Question: After trying multiple configuration changes, I cannot seem to get past this error. This is a fresh install of Windows Server 2012R2, with all of the options selected under the ASP.NET/IIS modules and features selected. I'm using Visual Studio 2013, and the target framework is 4.5
I have also executed the following commands:
'''
%windir%\system32\inetsrvppcmd.exe unlock config -section:system.webServer/handlers
%windir%\system32\inetsrvppcmd.exe unlock config -section:system.webServer/security/ipSecurity
%windir%\system32\inetsrvppcmd.exe unlock config -section:system.webServer/modules
'''

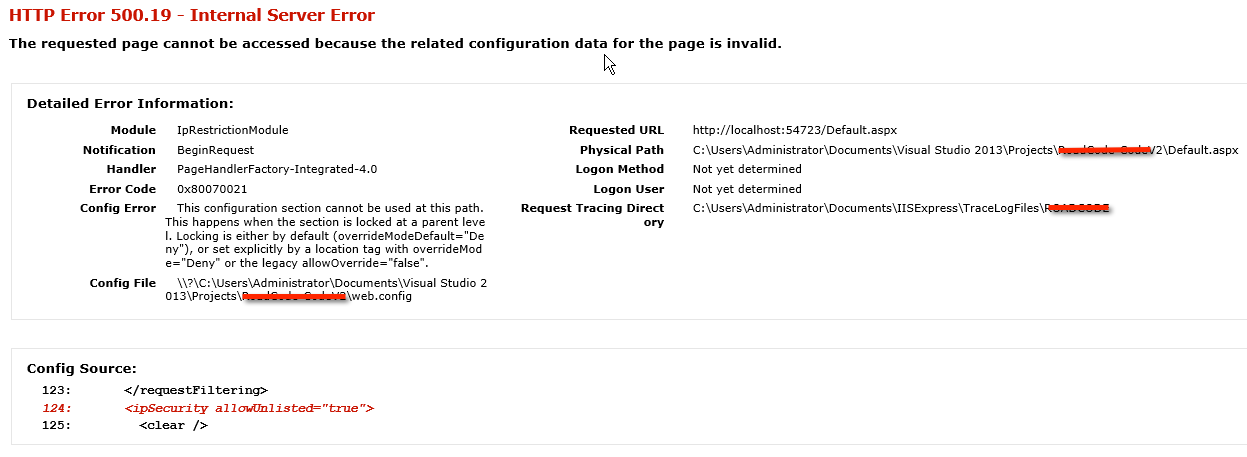
Answer: Try adding
'''
-commit:apphost
'''
to the command, like this
'''
%windir%\system32\inetsrvppcmd.exe unlock config section:system.webServer/security/ipSecurity -commit:apphost
'''
so that the unlocking is applied at the topmost (applicationhost.config) level instead of the lower web.config levels